Field crop: maize
Growth stage: 2
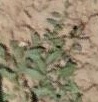
Species: convolvulus